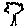
Label: tree